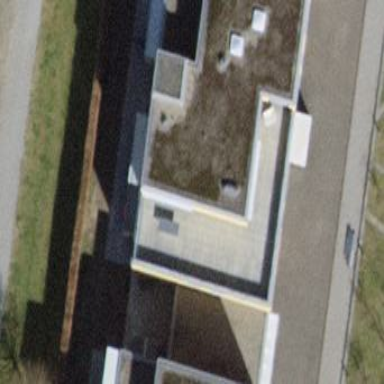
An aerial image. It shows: Yellow apartment building.